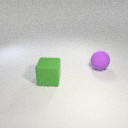
large purple rubber sphere behind large green rubber cube